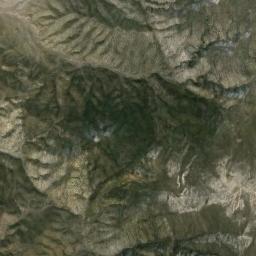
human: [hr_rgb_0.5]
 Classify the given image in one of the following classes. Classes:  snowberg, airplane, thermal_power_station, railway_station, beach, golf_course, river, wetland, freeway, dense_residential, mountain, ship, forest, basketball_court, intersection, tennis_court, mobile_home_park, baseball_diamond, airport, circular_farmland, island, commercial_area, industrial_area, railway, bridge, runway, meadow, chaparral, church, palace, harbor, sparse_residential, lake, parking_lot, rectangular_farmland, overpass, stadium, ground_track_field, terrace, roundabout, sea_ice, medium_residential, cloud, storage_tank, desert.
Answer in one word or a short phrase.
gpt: mountain